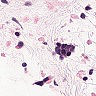
Metastatic tissue present: no